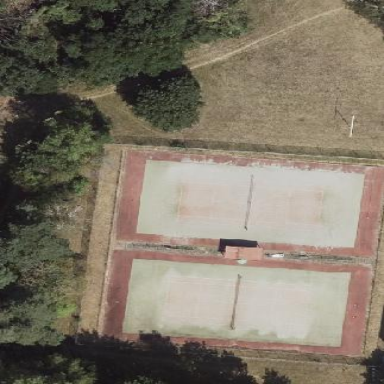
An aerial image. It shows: Tennis court on pitch.